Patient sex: F
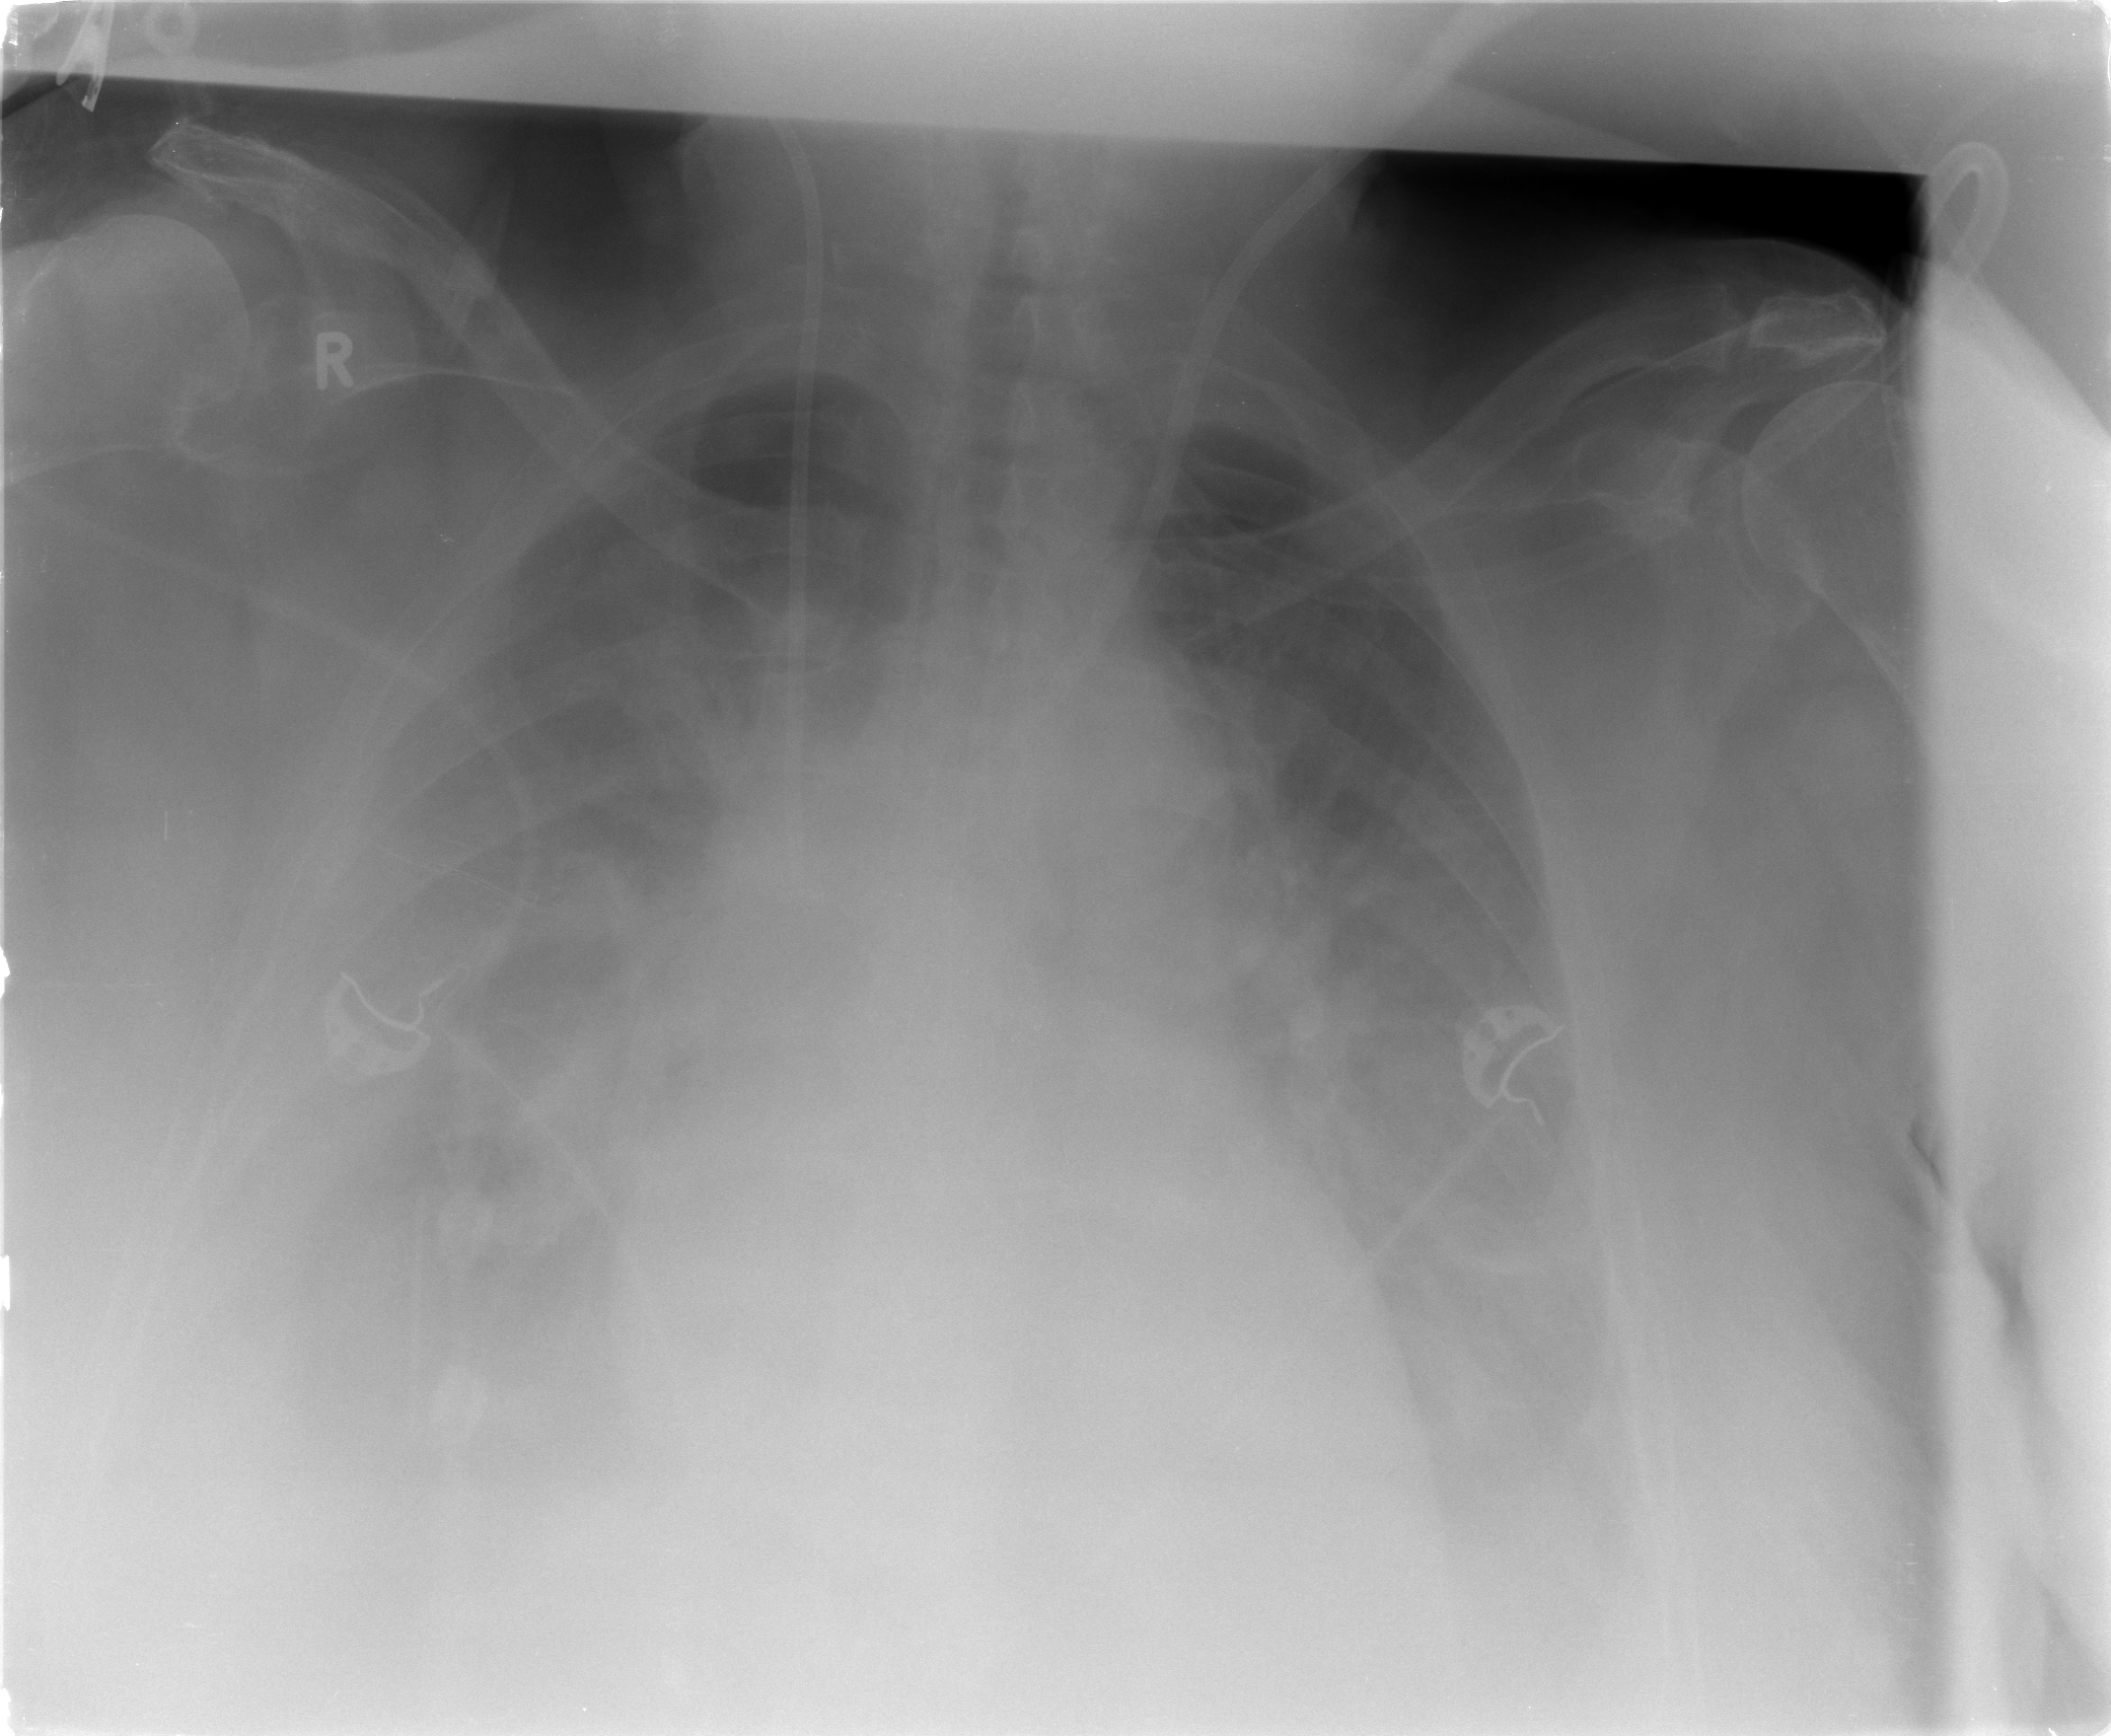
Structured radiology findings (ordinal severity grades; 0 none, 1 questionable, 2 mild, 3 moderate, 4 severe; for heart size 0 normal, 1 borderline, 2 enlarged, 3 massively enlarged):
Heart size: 2
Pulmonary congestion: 2
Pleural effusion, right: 3
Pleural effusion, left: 3
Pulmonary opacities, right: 2
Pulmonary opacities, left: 2
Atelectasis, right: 3
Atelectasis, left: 3